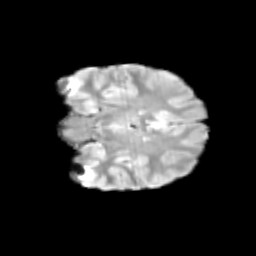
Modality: T2w
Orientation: coronal
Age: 9
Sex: male
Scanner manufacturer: siemens
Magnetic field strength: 3 T
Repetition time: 3.8 s
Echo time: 0.07 s